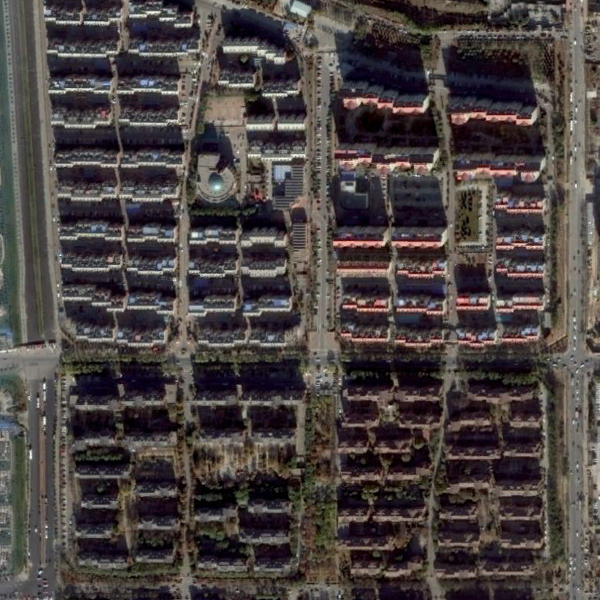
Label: DenseResidential